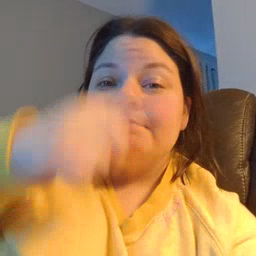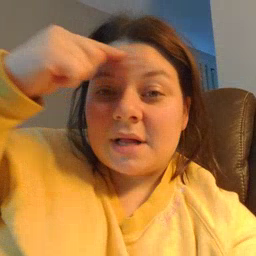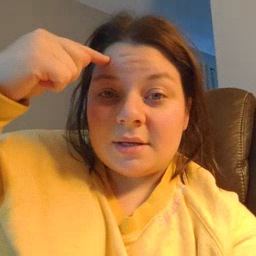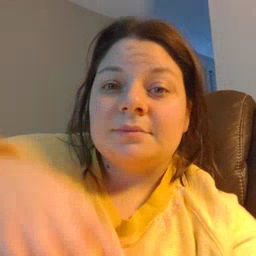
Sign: black